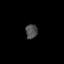
Tissue: prostate
Cell type: Fibroblasts
Senescence score: 0.7367
Nuclear area (px): 167
Mean DAPI intensity: 76.503